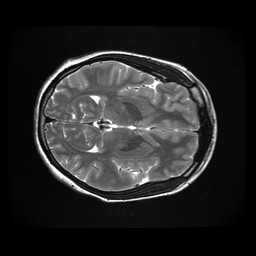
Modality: T2w
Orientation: axial
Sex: female
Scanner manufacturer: ge
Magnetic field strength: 3 T
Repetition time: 5 s
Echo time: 0.1017 s